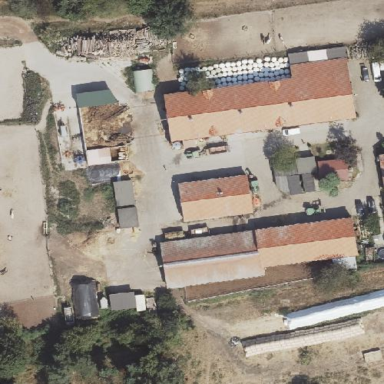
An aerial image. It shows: Farmyard area.